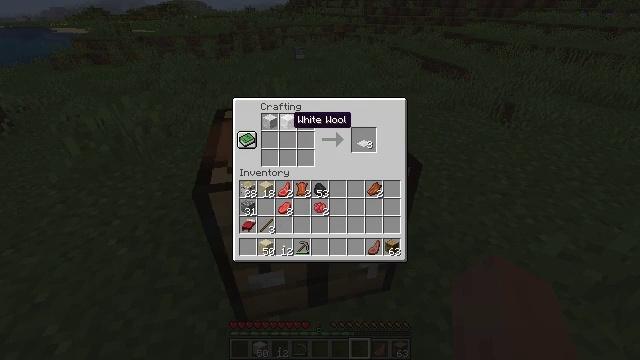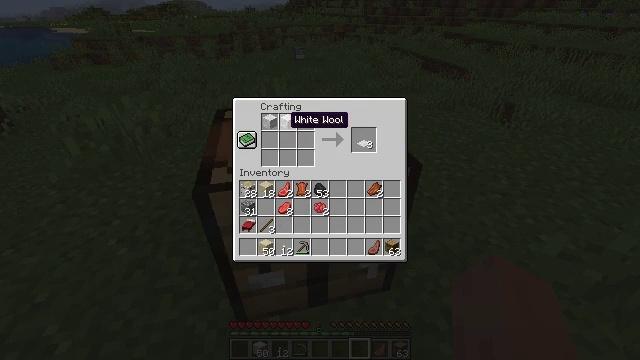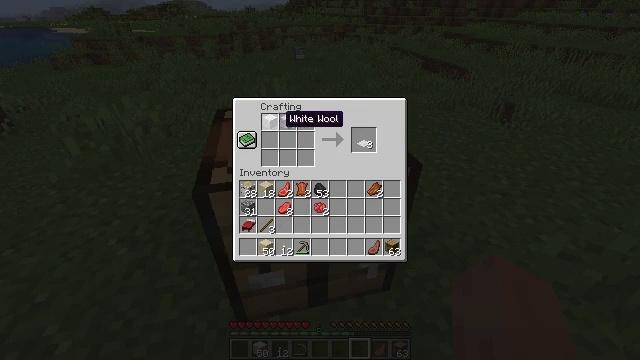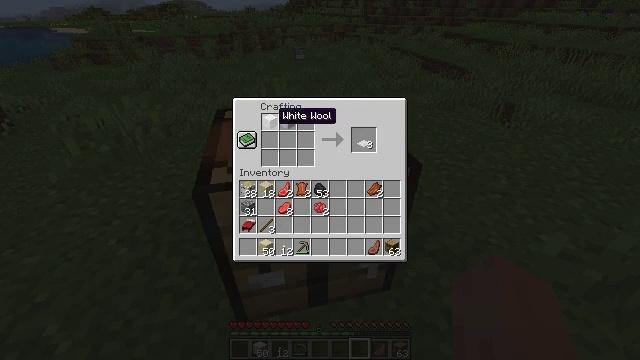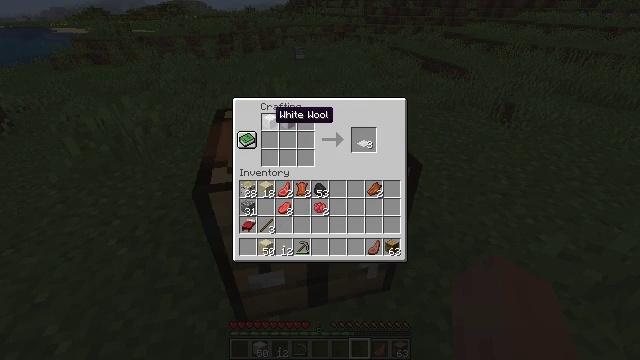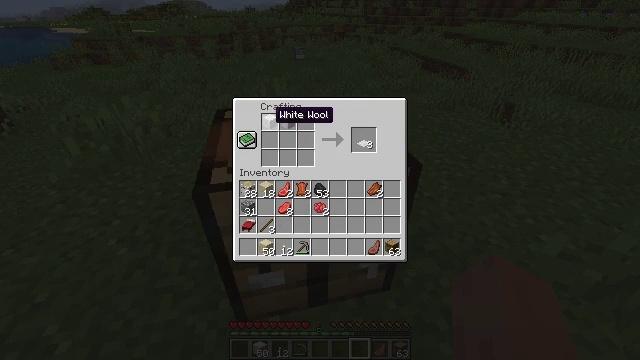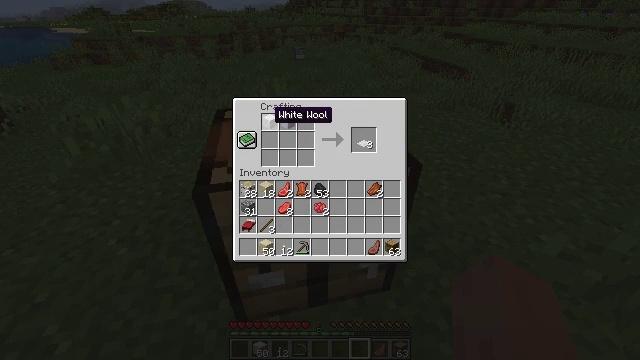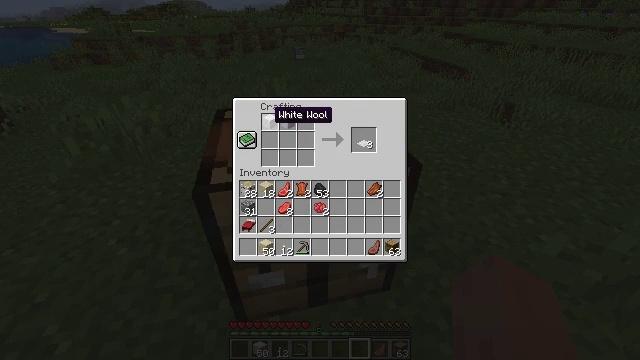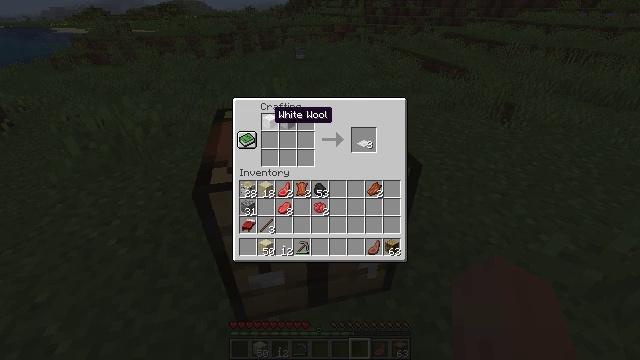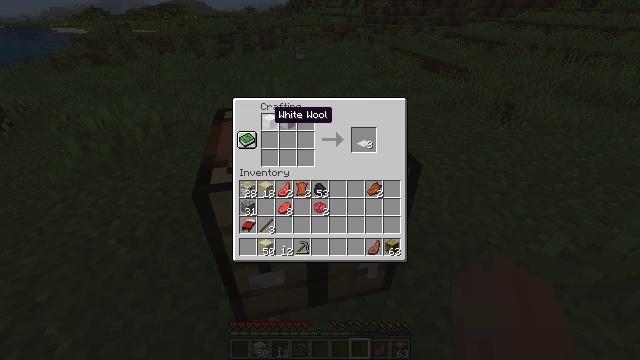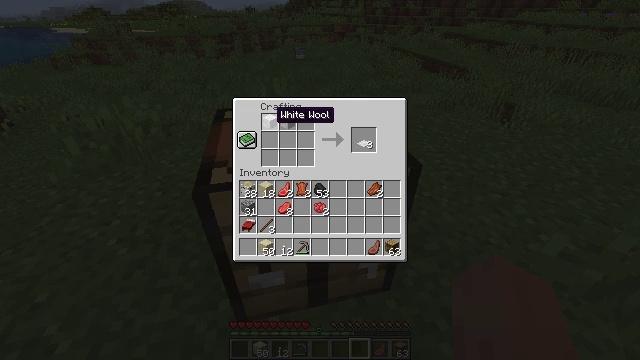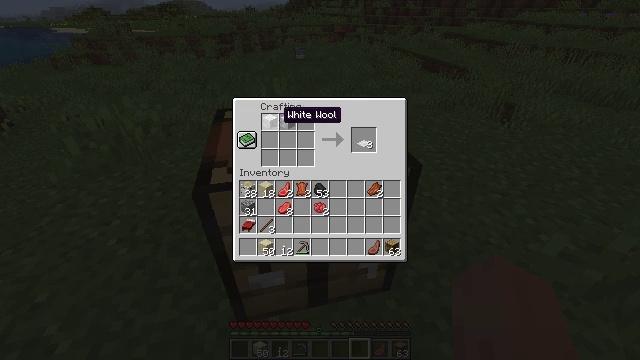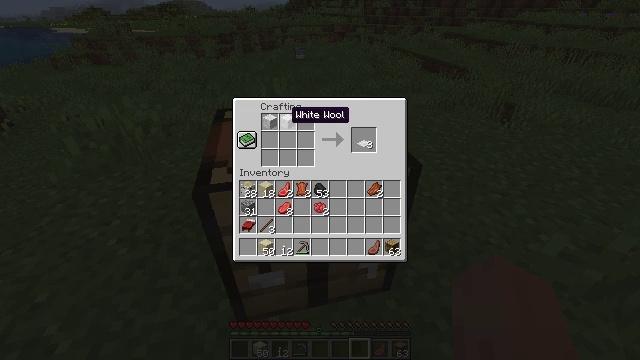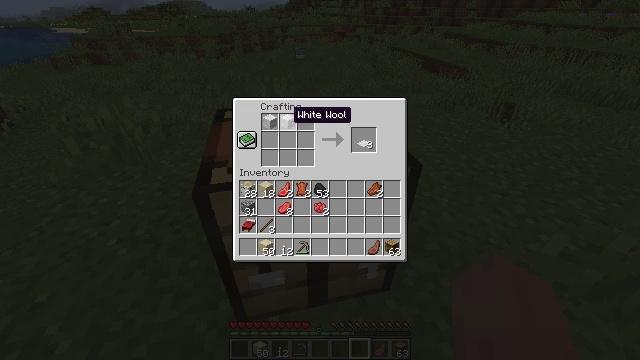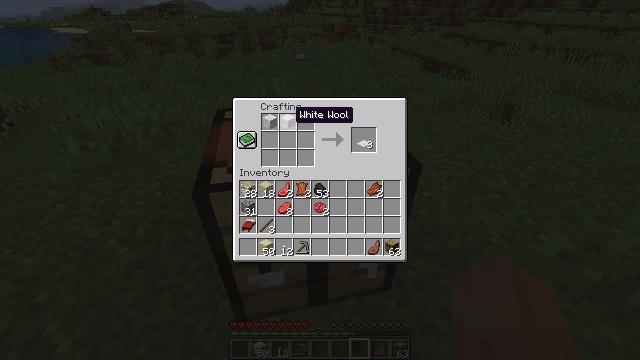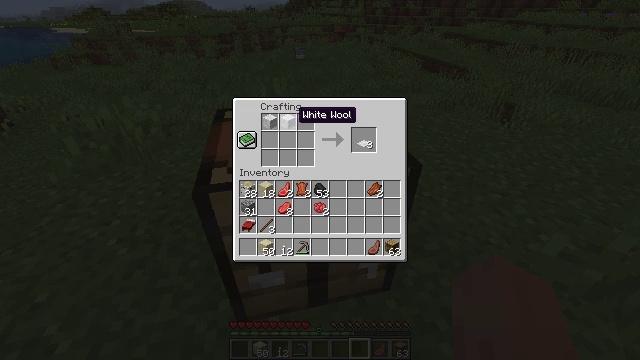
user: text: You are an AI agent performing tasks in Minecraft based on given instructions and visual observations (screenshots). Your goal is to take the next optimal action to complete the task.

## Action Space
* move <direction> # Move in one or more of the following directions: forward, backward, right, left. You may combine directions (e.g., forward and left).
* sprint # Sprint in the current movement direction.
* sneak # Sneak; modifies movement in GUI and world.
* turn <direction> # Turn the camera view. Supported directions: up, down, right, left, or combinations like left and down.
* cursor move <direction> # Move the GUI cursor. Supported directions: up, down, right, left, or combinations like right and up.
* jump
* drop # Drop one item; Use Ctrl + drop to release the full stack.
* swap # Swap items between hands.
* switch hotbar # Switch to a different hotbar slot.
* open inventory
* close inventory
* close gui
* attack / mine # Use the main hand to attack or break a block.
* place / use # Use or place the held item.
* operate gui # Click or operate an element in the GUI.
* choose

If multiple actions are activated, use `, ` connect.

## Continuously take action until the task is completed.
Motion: motion action
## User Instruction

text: Combine wool in the crafting grid to craft a white carpet.
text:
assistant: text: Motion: no_op
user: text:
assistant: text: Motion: no_op
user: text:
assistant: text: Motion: no_op
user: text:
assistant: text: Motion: no_op
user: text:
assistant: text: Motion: no_op
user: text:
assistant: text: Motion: no_op
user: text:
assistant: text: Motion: no_op
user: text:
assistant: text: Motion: no_op
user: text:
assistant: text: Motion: no_op
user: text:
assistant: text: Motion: no_op
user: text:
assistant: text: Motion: no_op
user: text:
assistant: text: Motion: no_op
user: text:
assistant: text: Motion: cursor move right
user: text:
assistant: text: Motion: cursor move right
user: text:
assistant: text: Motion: no_op
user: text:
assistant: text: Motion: no_op
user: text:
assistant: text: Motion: no_op
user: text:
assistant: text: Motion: no_op
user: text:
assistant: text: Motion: no_op
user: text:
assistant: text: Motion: no_op
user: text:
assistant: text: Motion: no_op
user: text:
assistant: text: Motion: no_op
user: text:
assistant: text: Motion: no_op
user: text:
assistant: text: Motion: no_op
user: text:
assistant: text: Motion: no_op
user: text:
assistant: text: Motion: no_op
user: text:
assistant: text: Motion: no_op
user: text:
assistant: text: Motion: no_op
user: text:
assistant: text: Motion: no_op
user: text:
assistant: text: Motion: no_op